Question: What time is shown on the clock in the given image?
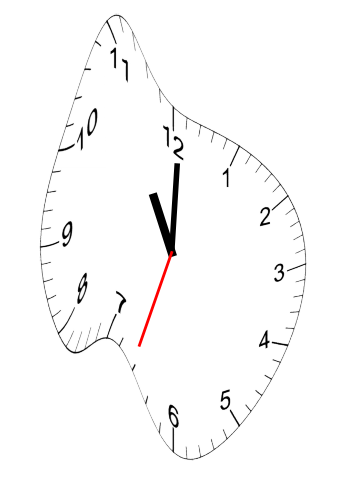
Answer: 11:00:33